Question: I have a ViewController that has a UITabBar and a webview. When a tab is touched, the webview loads a different URL. I can't seem to figure out how to make sure the More button shows instead of squishing 9 tabs in the tabbar.
'''
import UIKit
class HomeViewController: UIViewController, UITabBarDelegate {
@IBOutlet var webView: UIWebView!
@IBOutlet var tabBar: UITabBar!
override func viewDidLoad() {
super.viewDidLoad()
}
override func didReceiveMemoryWarning() {
super.didReceiveMemoryWarning()
// Dispose of any resources that can be recreated.
}
override func viewDidAppear(animated: Bool) {
super.viewDidAppear(true);
let prefs:NSUserDefaults = NSUserDefaults.standardUserDefaults()
let isLoggedIn:Int = prefs.integerForKey("ISLOGGEDIN") as Int;
if (isLoggedIn != 1) {
self.performSegueWithIdentifier("goto_login", sender: self)
} else {
//self.usernameLabel.text = prefs.valueForKey("USERNAME") as NSString
tabBar.delegate = self;
tabBar.selectedItem = tabBar.items?.first as UITabBarItem;
loadPage("http://mywodlog.com");
}
}
'''

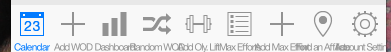
Answer: Tab bars are generally managed by a 'UITabBarController'.
Is your 'HomeViewController' the root view controller? Replace it with a 'UITabBarController'. Create a separate view controller for the web view.